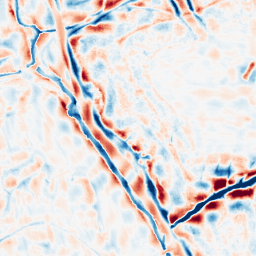
Category: wavelet
Decomposition family: wavelet_biorthogonal
Decomposition parameters: wavelet: bior3.5
level: 4
Upsampling method: sinc_blackman
Upsampling parameters: scale: 2
kernel_size: 4
Upsampling scale: 2